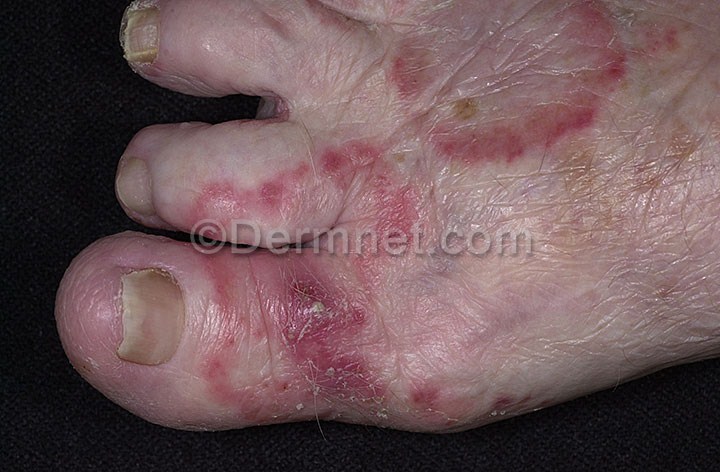
Disease: Tinea Ringworm Candidiasis and other Fungal Infections